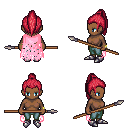
a pixel art fantasy rpg character, female body template, human, dark skin, pink tattered cape, teal pants, ruby red long topknot hairstyle, bracelets, metal boots, spear, four views (front, back, left, right), 2x2 character sprite sheet, small pixel art, hard edges, no anti-aliasing